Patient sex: M
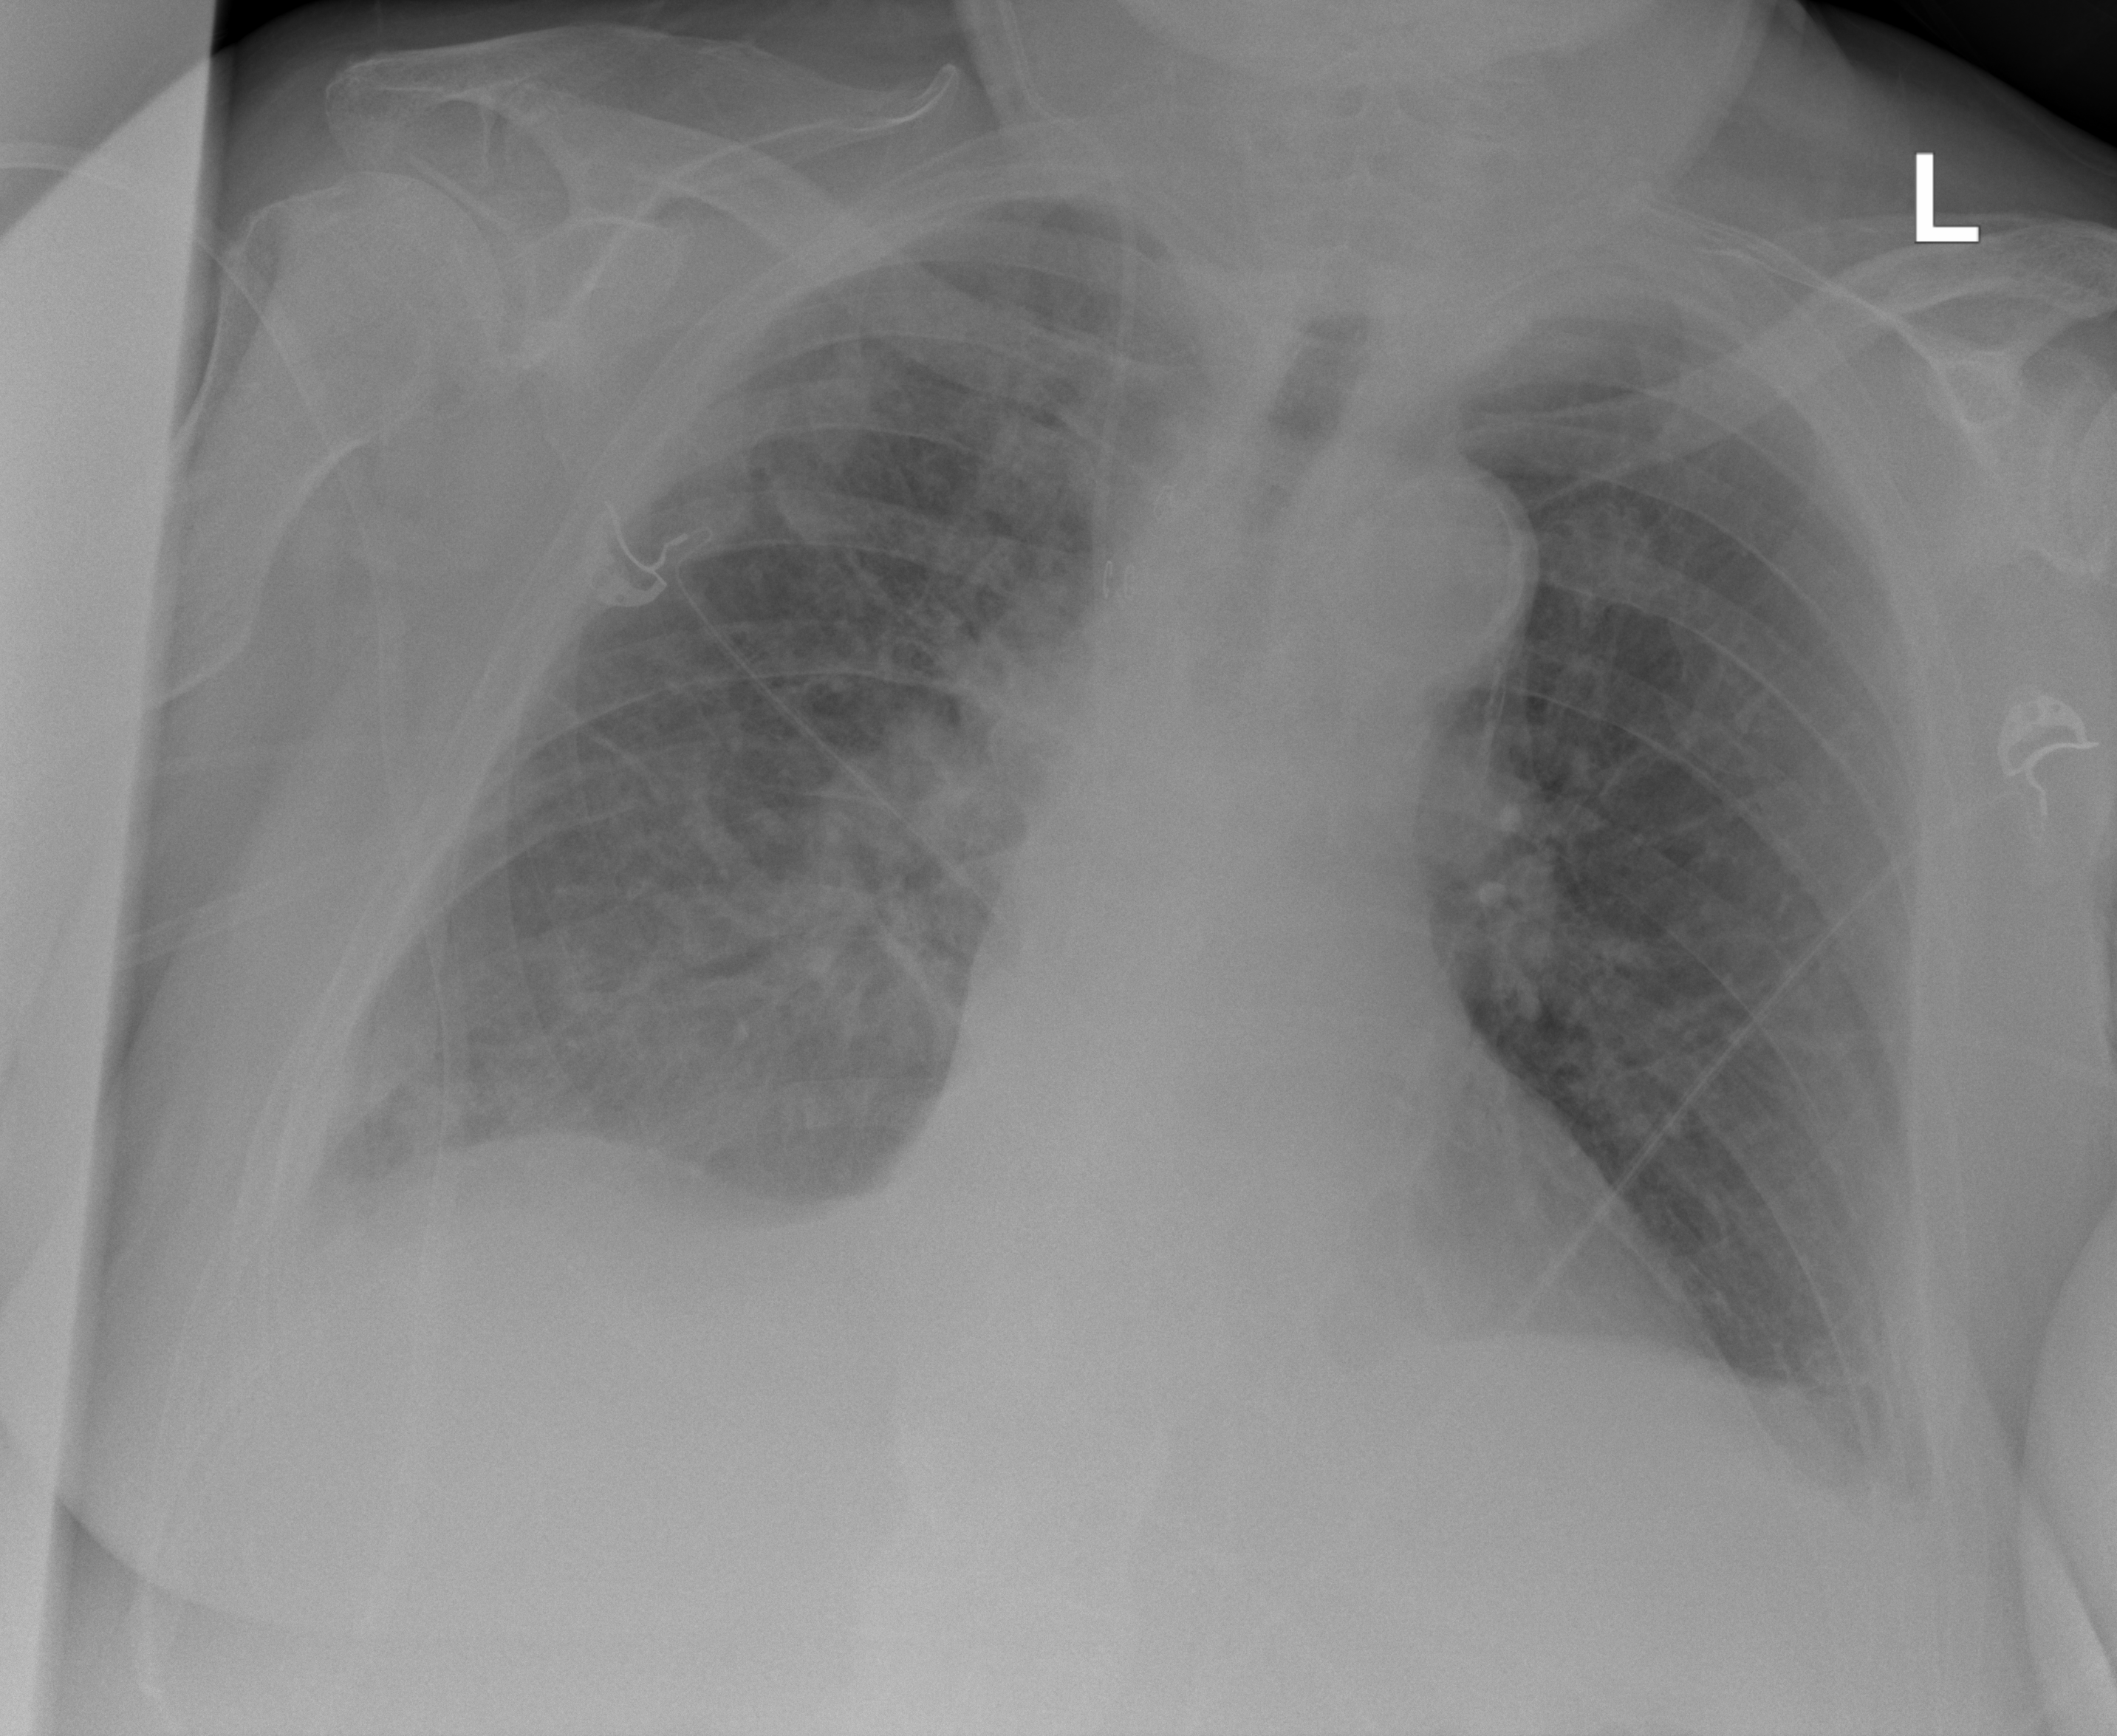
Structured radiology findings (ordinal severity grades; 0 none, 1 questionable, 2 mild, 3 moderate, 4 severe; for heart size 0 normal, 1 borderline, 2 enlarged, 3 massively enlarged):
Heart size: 1
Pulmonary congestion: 0
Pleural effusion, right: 2
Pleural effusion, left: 2
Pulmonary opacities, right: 3
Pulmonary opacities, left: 0
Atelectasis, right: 2
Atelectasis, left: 2